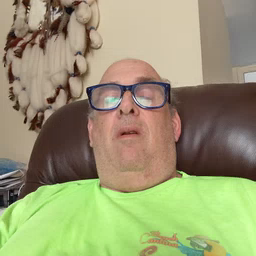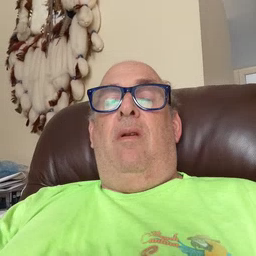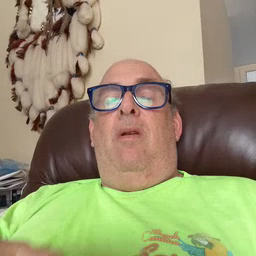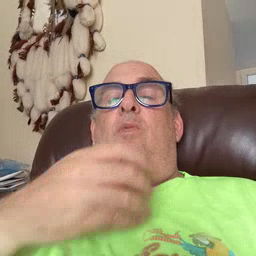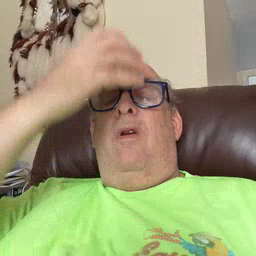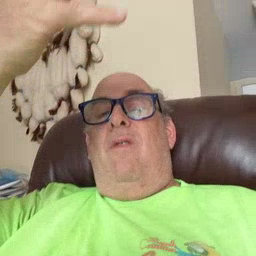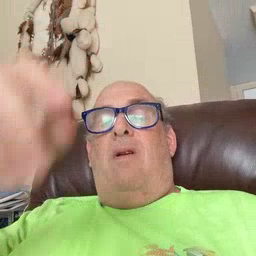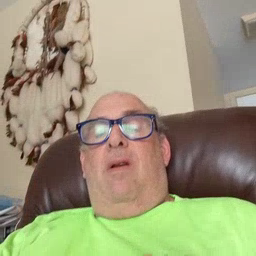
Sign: giraffe